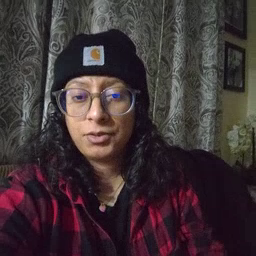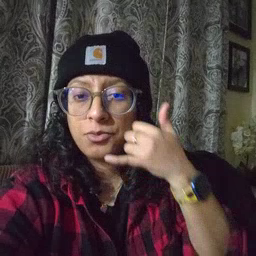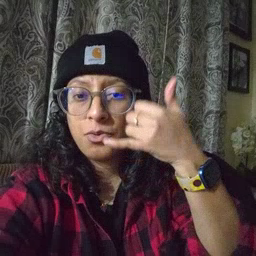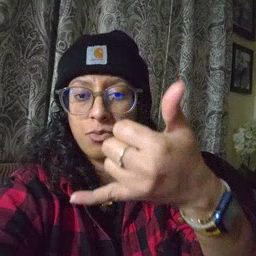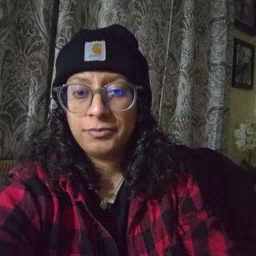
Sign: callonphone